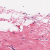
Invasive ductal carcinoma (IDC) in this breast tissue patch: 0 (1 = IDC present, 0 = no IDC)